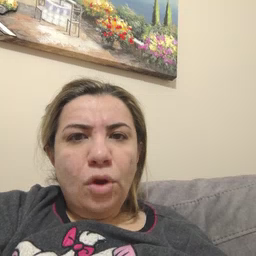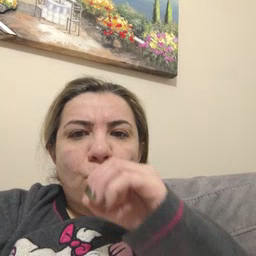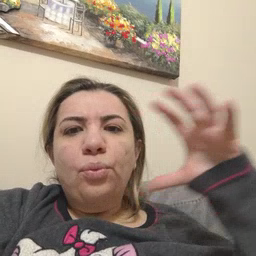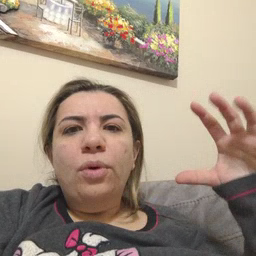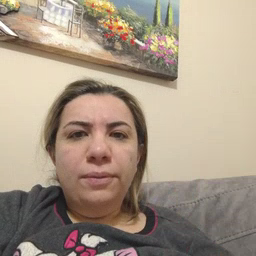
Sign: balloon